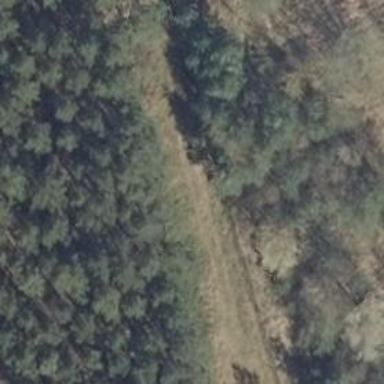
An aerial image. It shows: Hunting stand.